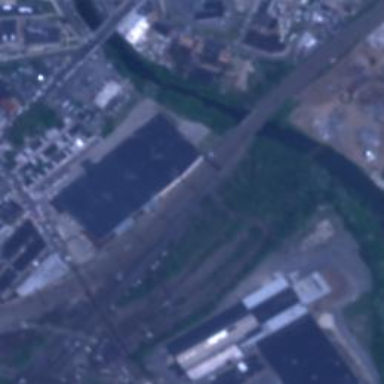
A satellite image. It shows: Industrial area.